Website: apple
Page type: customer-info-address
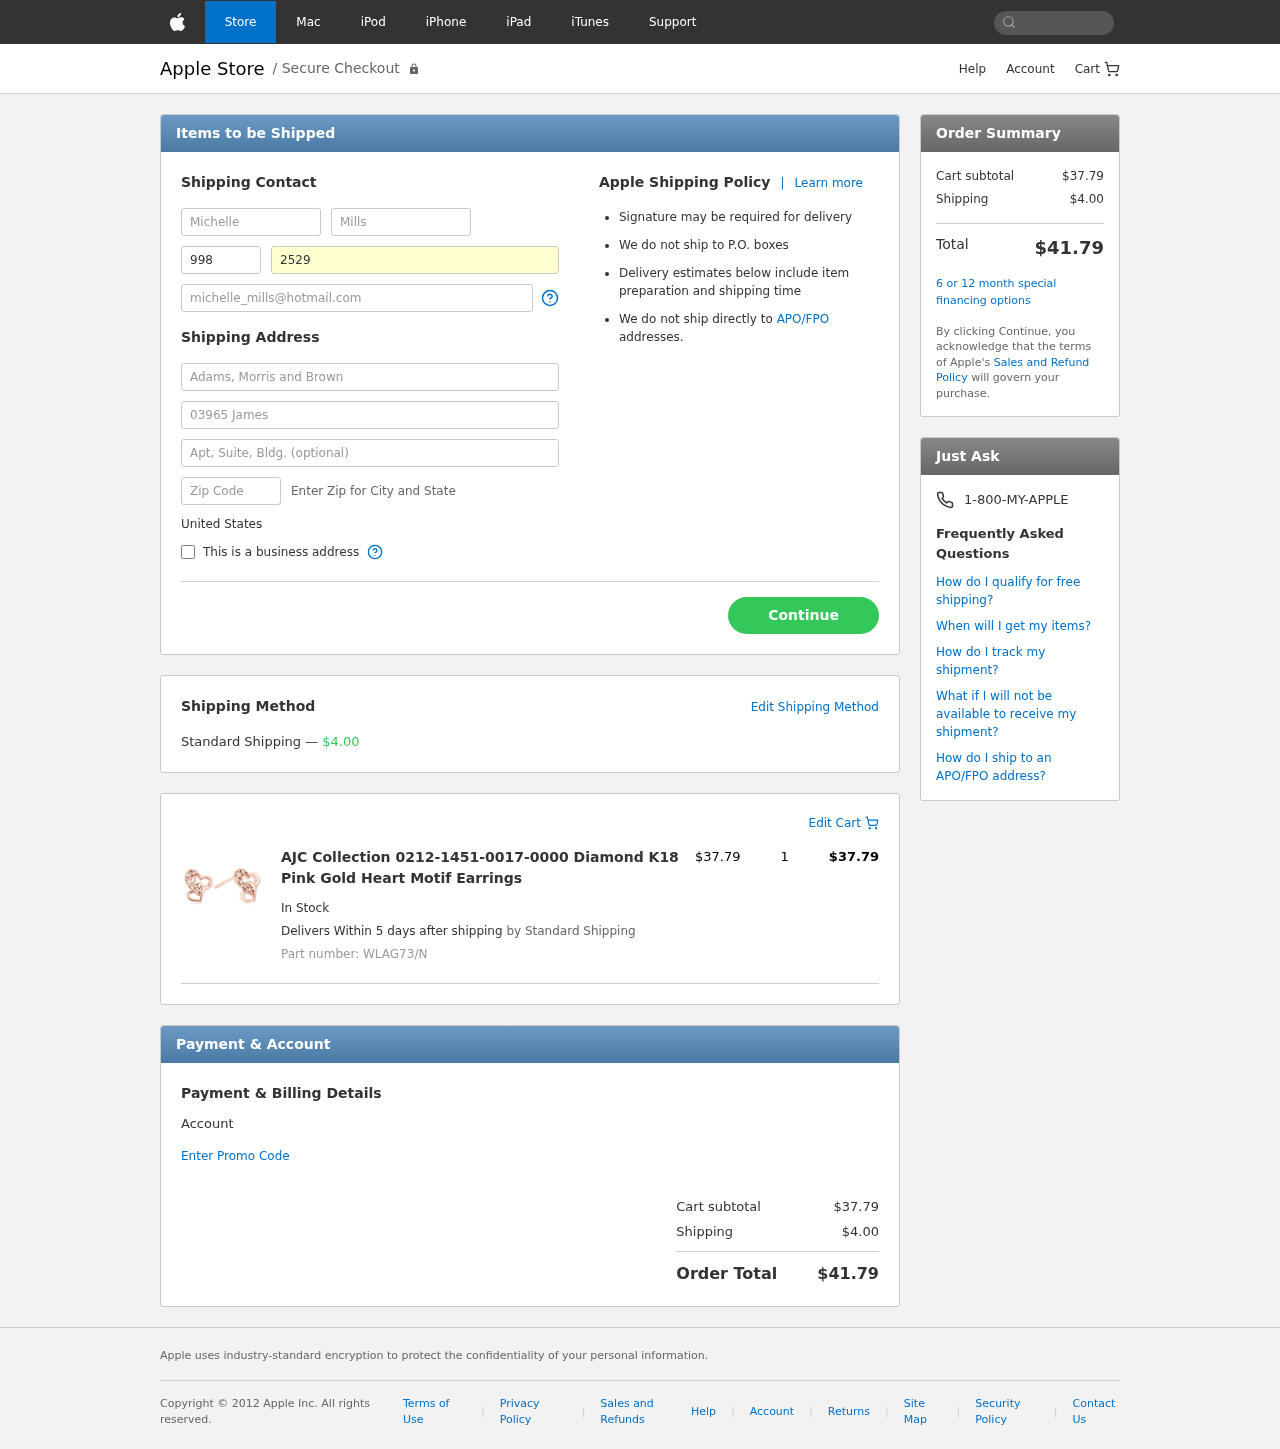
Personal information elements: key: PII_COUNTRY
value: United States
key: PII_FIRSTNAME
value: Michelle
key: PII_LASTNAME
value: Mills
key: PII_PHONE_AREA
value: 998
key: PII_PHONE_LINE
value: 2529
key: PII_EMAIL
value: michelle_mills@hotmail.com
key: PII_COMPANY
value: Adams, Morris and Brown
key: PII_STREET
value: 03965 James Prairie Suite 165
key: PII_STREET2
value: Apt. 484
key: PII_POSTCODE
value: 30684
Product elements: key: PRODUCT1_NAME
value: AJC Collection 0212-1451-0017-0000 Diamond K18 Pink Gold Heart Motif Earrings
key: PRODUCT1_PRICE
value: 37.79
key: PRODUCT1_QUANTITY
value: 1
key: PRODUCT1_SKU
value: WLAG73/N
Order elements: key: ORDER_SHIPPING_COST
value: $4.00
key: ORDER_ITEM_TOTAL
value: $37.79
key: ORDER_SUBTOTAL
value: $37.79
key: ORDER_TOTAL
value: $41.79